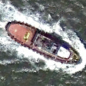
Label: Towing_vessel